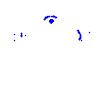
Particle: pion